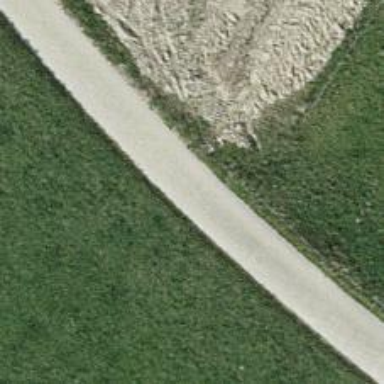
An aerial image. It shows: Track with grade 1 quality.